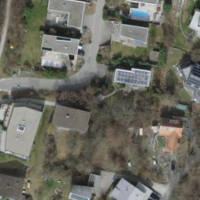
EUNIS habitat code: 55
Species observed at this site:
Juglans regia
Lepidium draba
Vicia sepium
Lamium galeobdolon